Question: I have my 'RecyclerView' with 'EditText' for searching matches filled with data from Firebase Database. When I'm typing some word in 'EditText' by myself, all works fine, but if i try to 'intent' word for search from another activity to this 'EditText', nothing works. To make search work after that, I need to change some letter in intented word.
This is my code in OnCreate:
'''
if(getIntent().getExtras() != null) {
Intent intent = getIntent();
String str = intent.getStringExtra("trickname");
editSearch.setText(str);
}
editSearch.addTextChangedListener(new TextWatcher() {
@Override
public void beforeTextChanged(CharSequence s, int start, int count, int after) {
}
@Override
public void onTextChanged(CharSequence s, int start, int before, int count) {
}
@Override
public void afterTextChanged(Editable s) {
search(s.toString());
}
});
'''
And search method:
'''
private void search(String str){
ArrayList<Trick> myList = new ArrayList<>();
for(Trick object : list){
if((object.getDescription().toLowerCase().contains(str.toLowerCase().trim())) || (object.getName().toLowerCase().contains(str.toLowerCase().trim()))){
myList.add(object);
}
}
AdapterClass adapterClass = new AdapterClass(myList);
recyclerView.setAdapter(adapterClass);
}
'''
Intent from another activity:
'''
Intent intent1 = new Intent(ProgressActivity.this, EncyActivity.class);
intent1.putExtra("trickname", button1.getText().toString());
startActivity(intent1);
'''
Word in 'EditText' is intented, but search is not working. If i'm typing this word by myself, search is working and finding matches

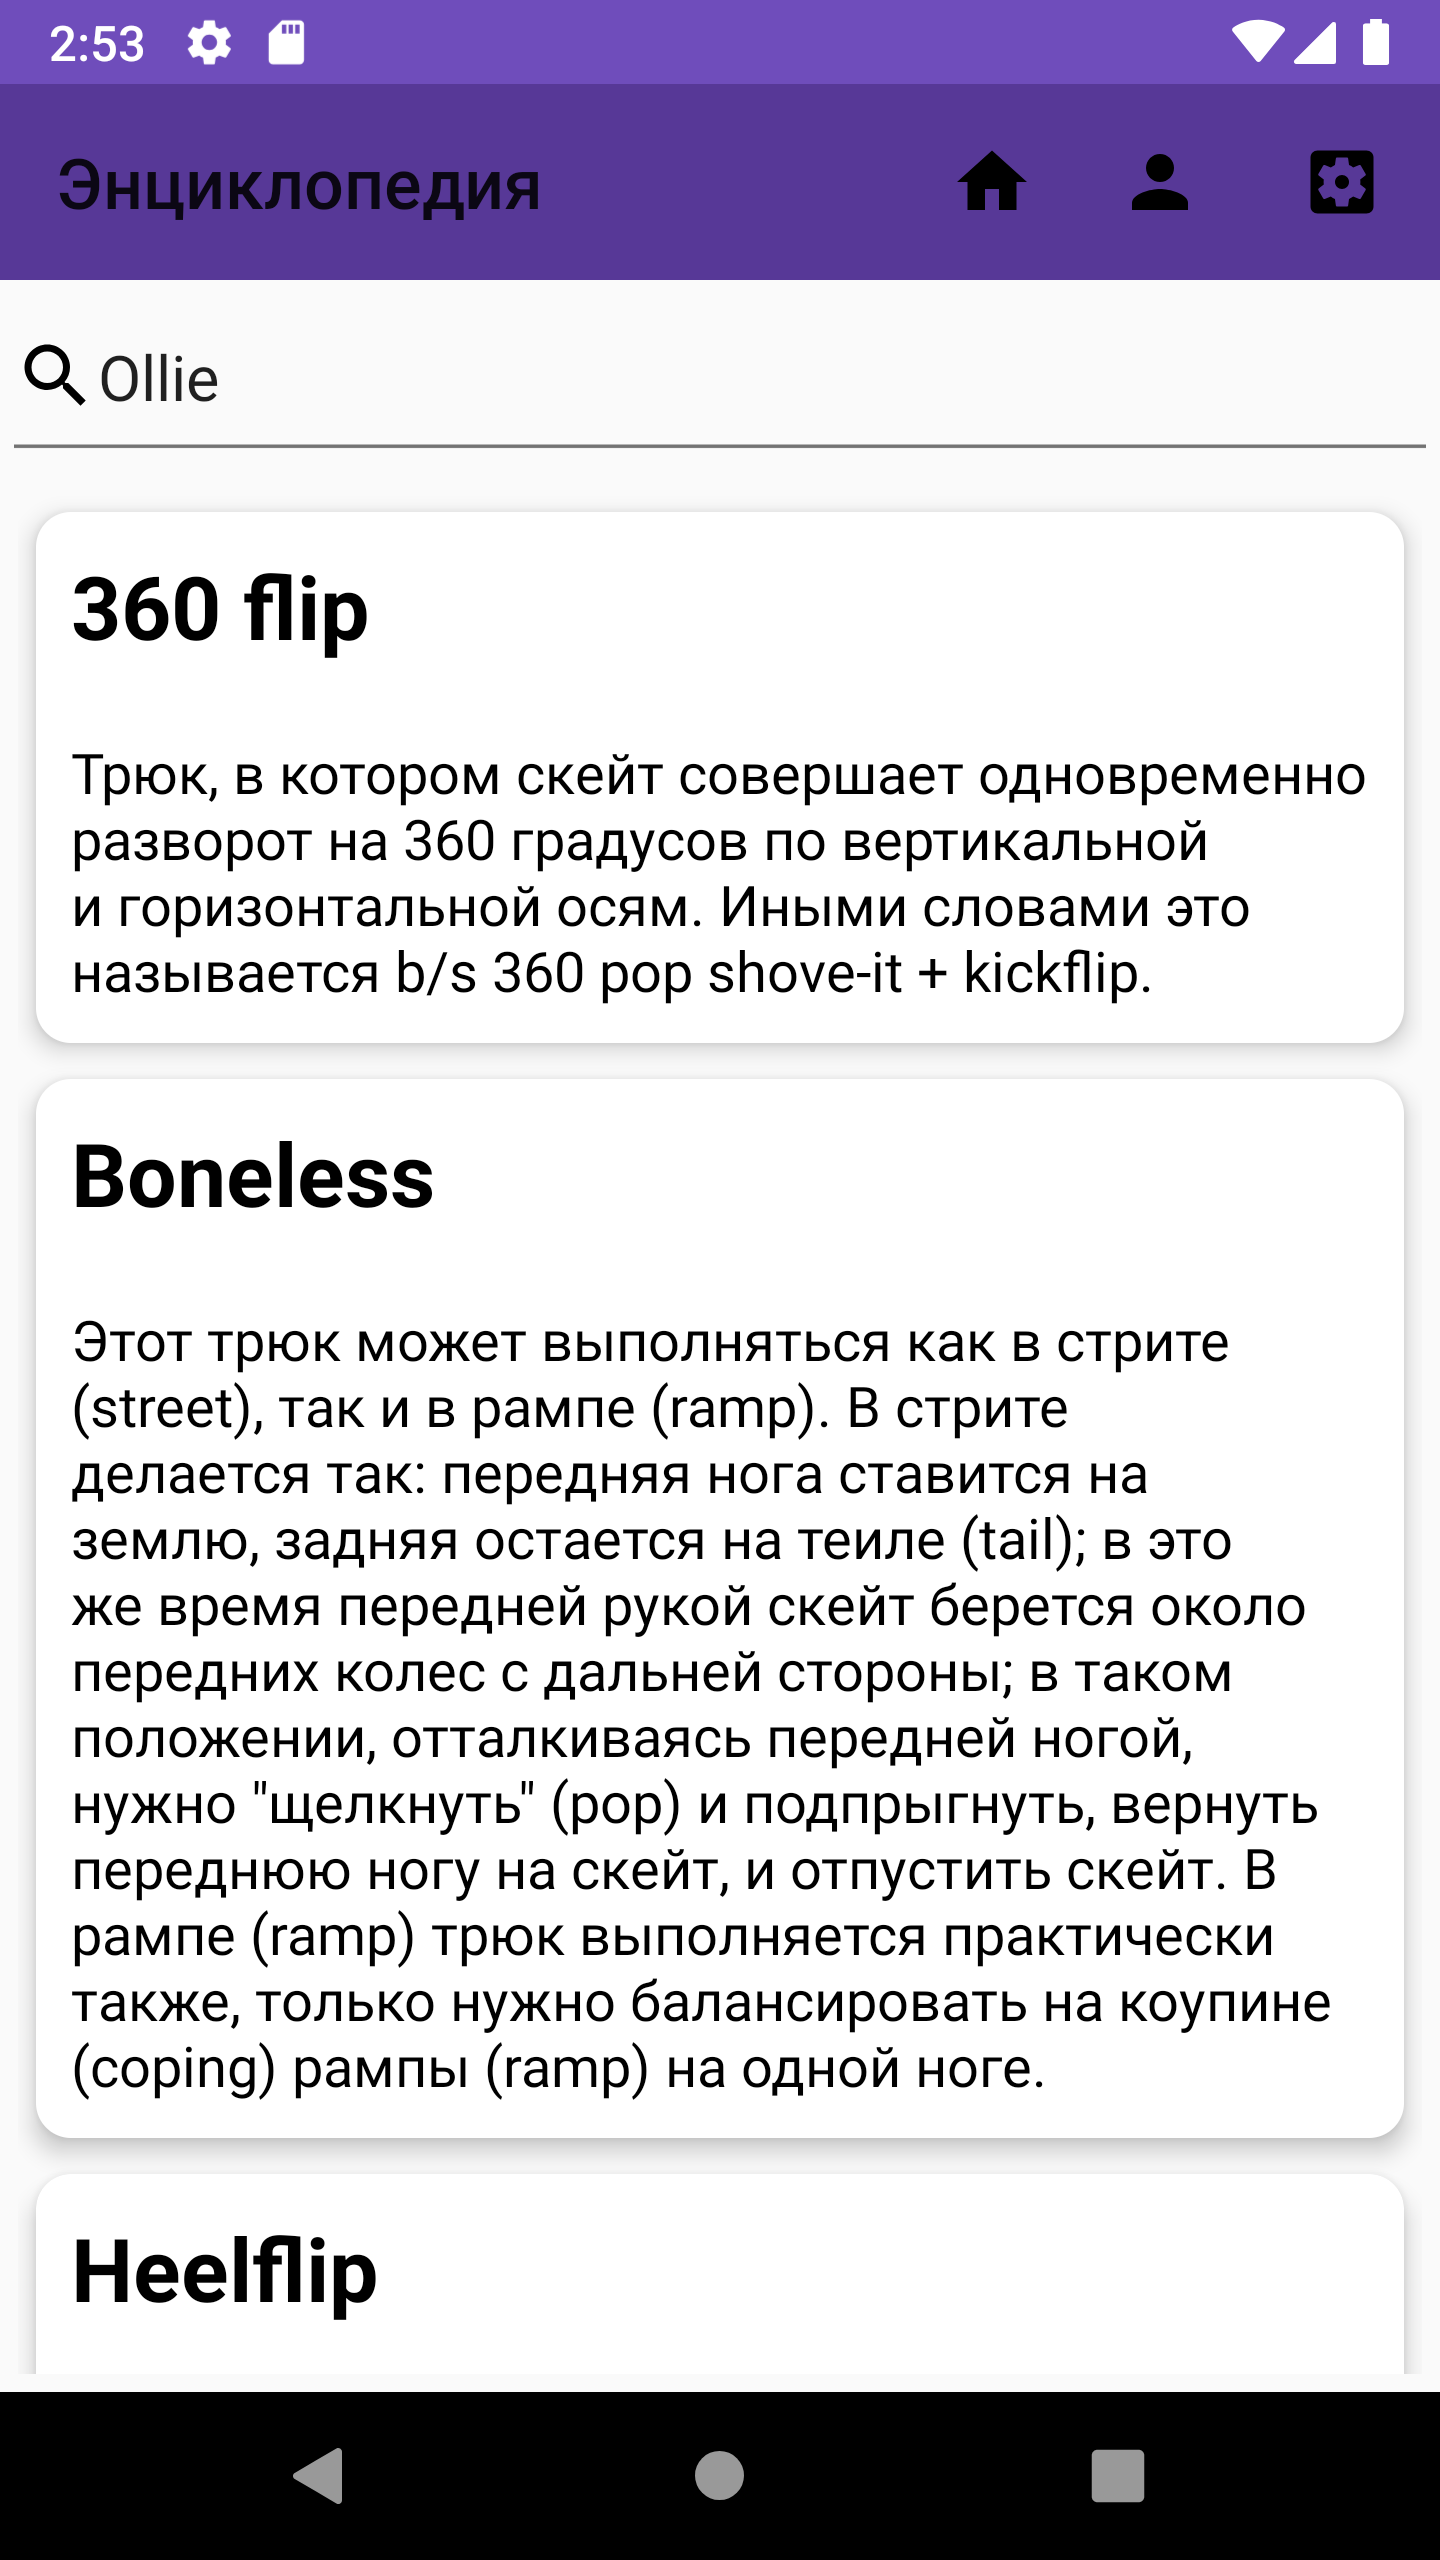
Answer: just call 'search(str);' after 'editSearch.setText(str);'